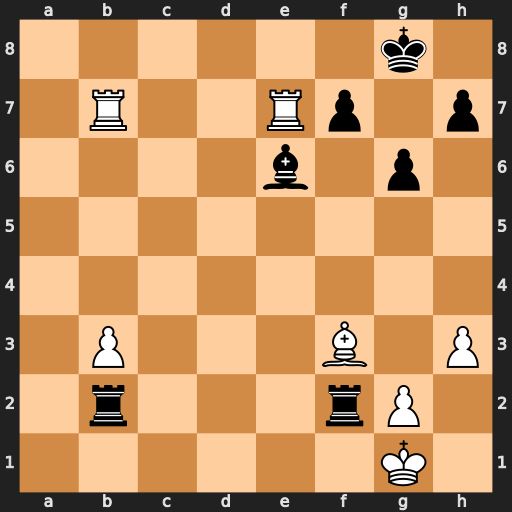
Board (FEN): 6k1/1R2Rp1p/4b1p1/8/8/1P3B1P/1r3rP1/6K1
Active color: w
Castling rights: -
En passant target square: -
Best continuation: Re8+ Kg7 Rxe6 Rxf3 gxf3